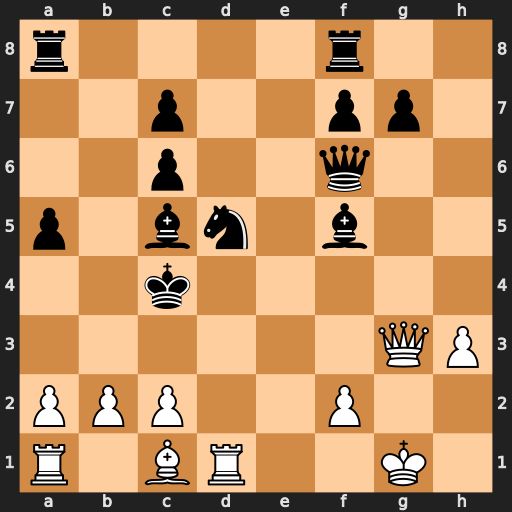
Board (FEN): r4r2/2p2pp1/2p2q2/p1bn1b2/2k5/6QP/PPP2P2/R1BR2K1
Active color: w
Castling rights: -
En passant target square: -
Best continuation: Qb3#